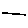
Label: line